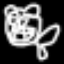
Label: frog